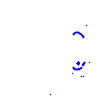
Particle: proton